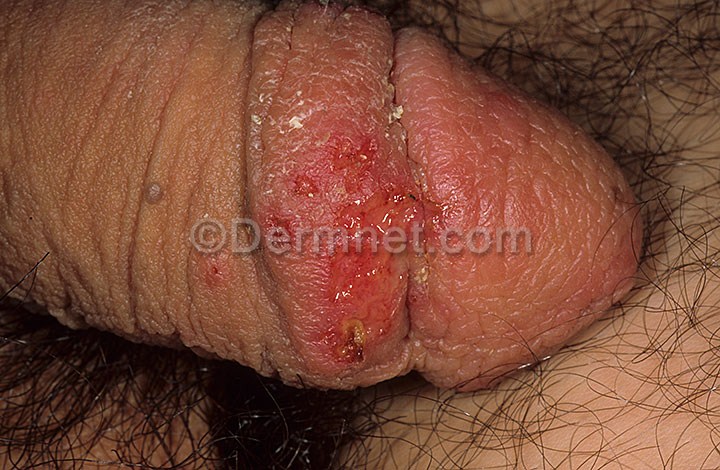
Disease: Herpes HPV and other STDs Photos